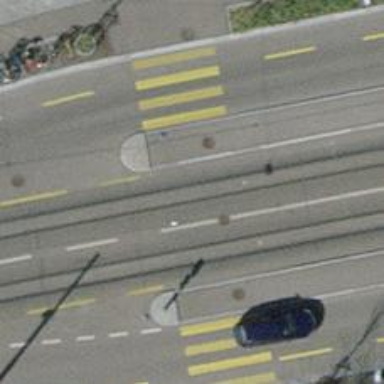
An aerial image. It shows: Tram crossing on the railway.